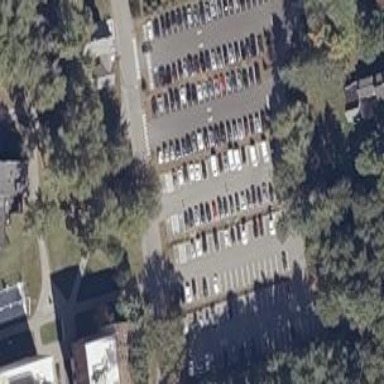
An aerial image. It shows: Parking area.